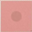
Piece: xx